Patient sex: M
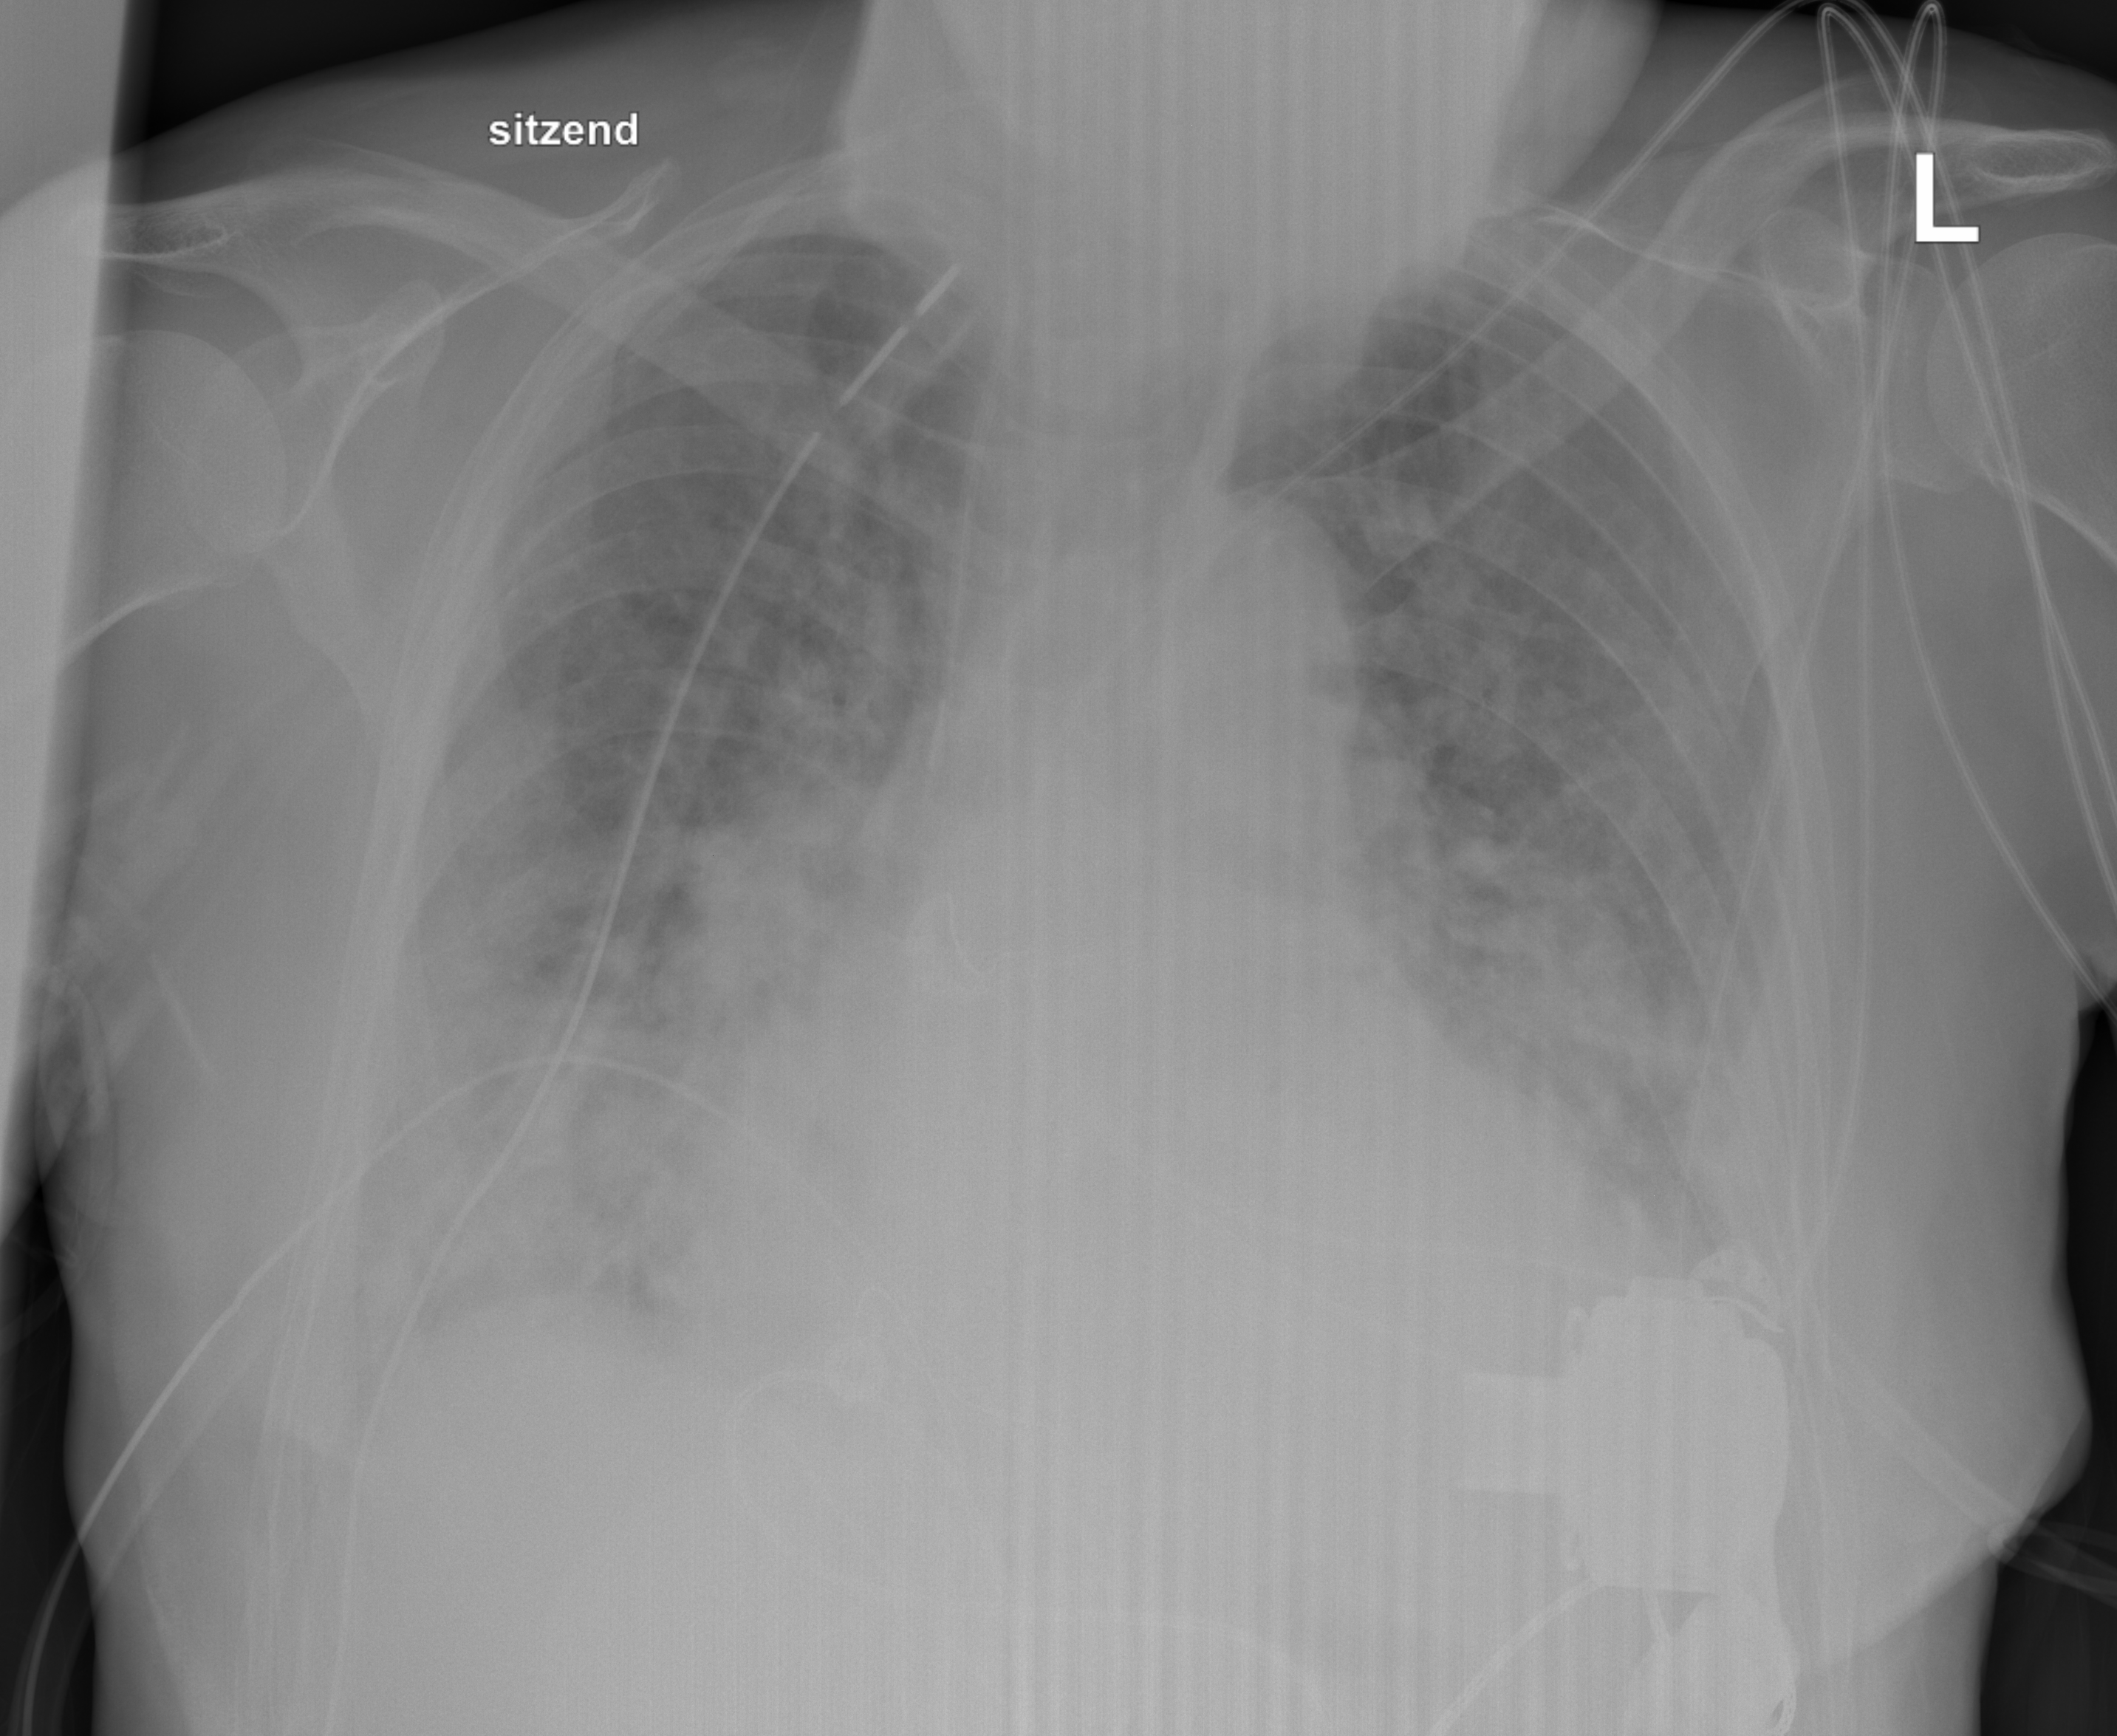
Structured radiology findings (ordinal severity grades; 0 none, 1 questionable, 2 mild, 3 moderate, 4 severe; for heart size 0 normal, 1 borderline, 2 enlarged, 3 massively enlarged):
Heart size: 2
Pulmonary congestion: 2
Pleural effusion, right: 0
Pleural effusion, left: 0
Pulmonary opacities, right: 3
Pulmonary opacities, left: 3
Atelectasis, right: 2
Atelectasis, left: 2